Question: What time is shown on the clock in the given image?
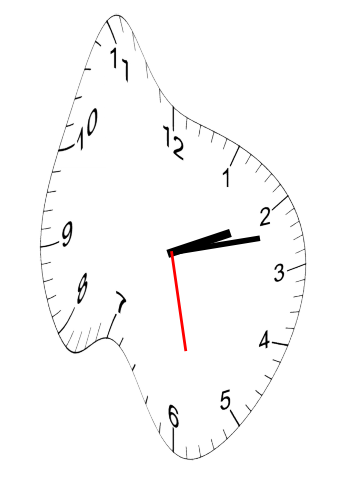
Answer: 02:12:28